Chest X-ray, PA view. Patient: 56 years old, sex M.
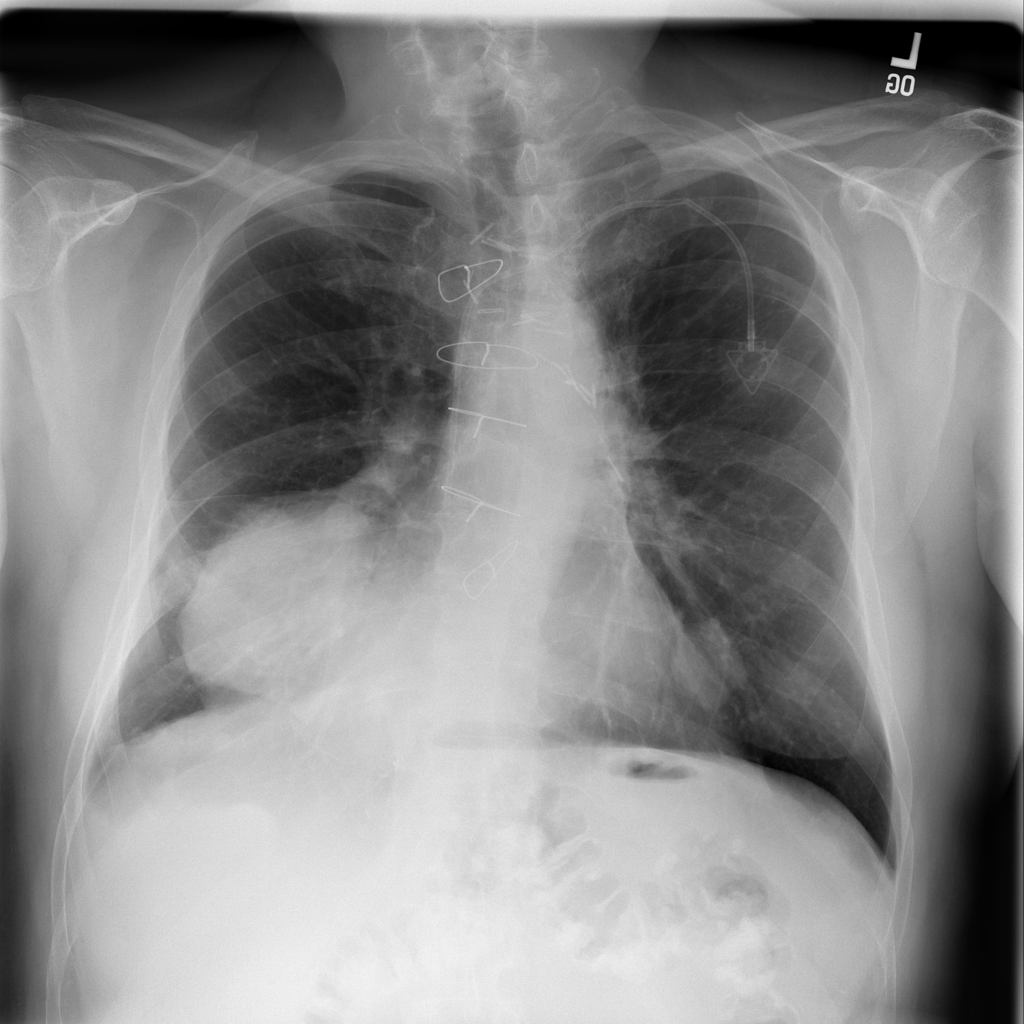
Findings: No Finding